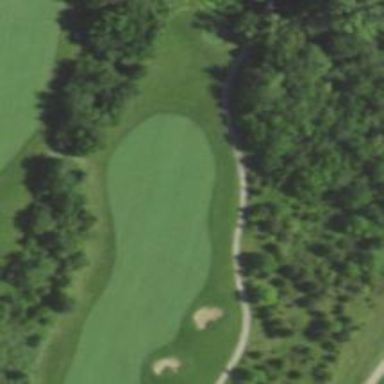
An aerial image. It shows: Service road used as golf cart path.